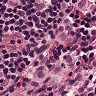
Metastatic tissue present: no